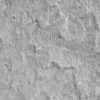
Atmospheric dust classification: not_dusty